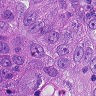
Metastatic tissue present: yes